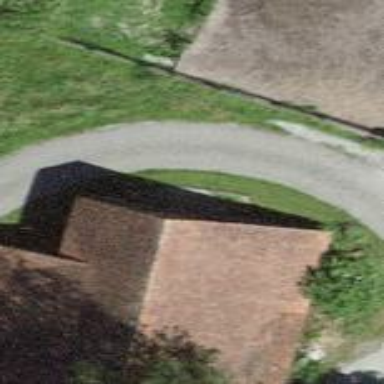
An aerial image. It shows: Barn.